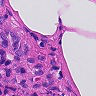
Metastatic tissue present: yes